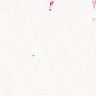
Metastatic tissue present: yes